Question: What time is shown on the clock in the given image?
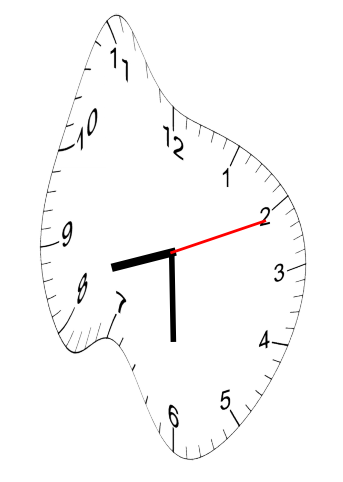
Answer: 08:30:11